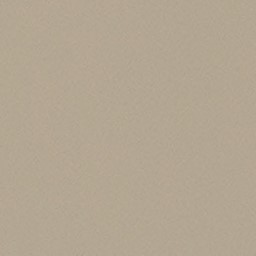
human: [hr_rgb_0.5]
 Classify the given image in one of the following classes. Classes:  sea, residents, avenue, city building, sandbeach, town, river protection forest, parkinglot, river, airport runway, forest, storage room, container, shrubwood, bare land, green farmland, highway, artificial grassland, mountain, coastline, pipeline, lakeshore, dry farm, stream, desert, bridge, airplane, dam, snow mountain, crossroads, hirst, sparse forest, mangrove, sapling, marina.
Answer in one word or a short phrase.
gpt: desert